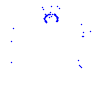
Particle: proton